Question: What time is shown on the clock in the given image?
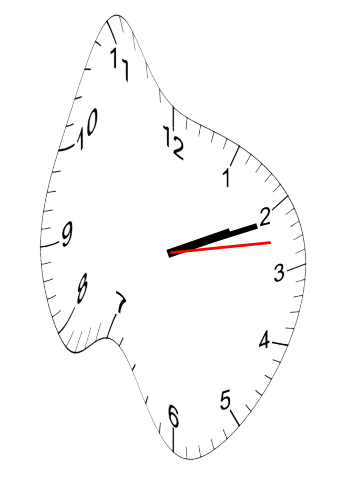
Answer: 02:11:13